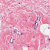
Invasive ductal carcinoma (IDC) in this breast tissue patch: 0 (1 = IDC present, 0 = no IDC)